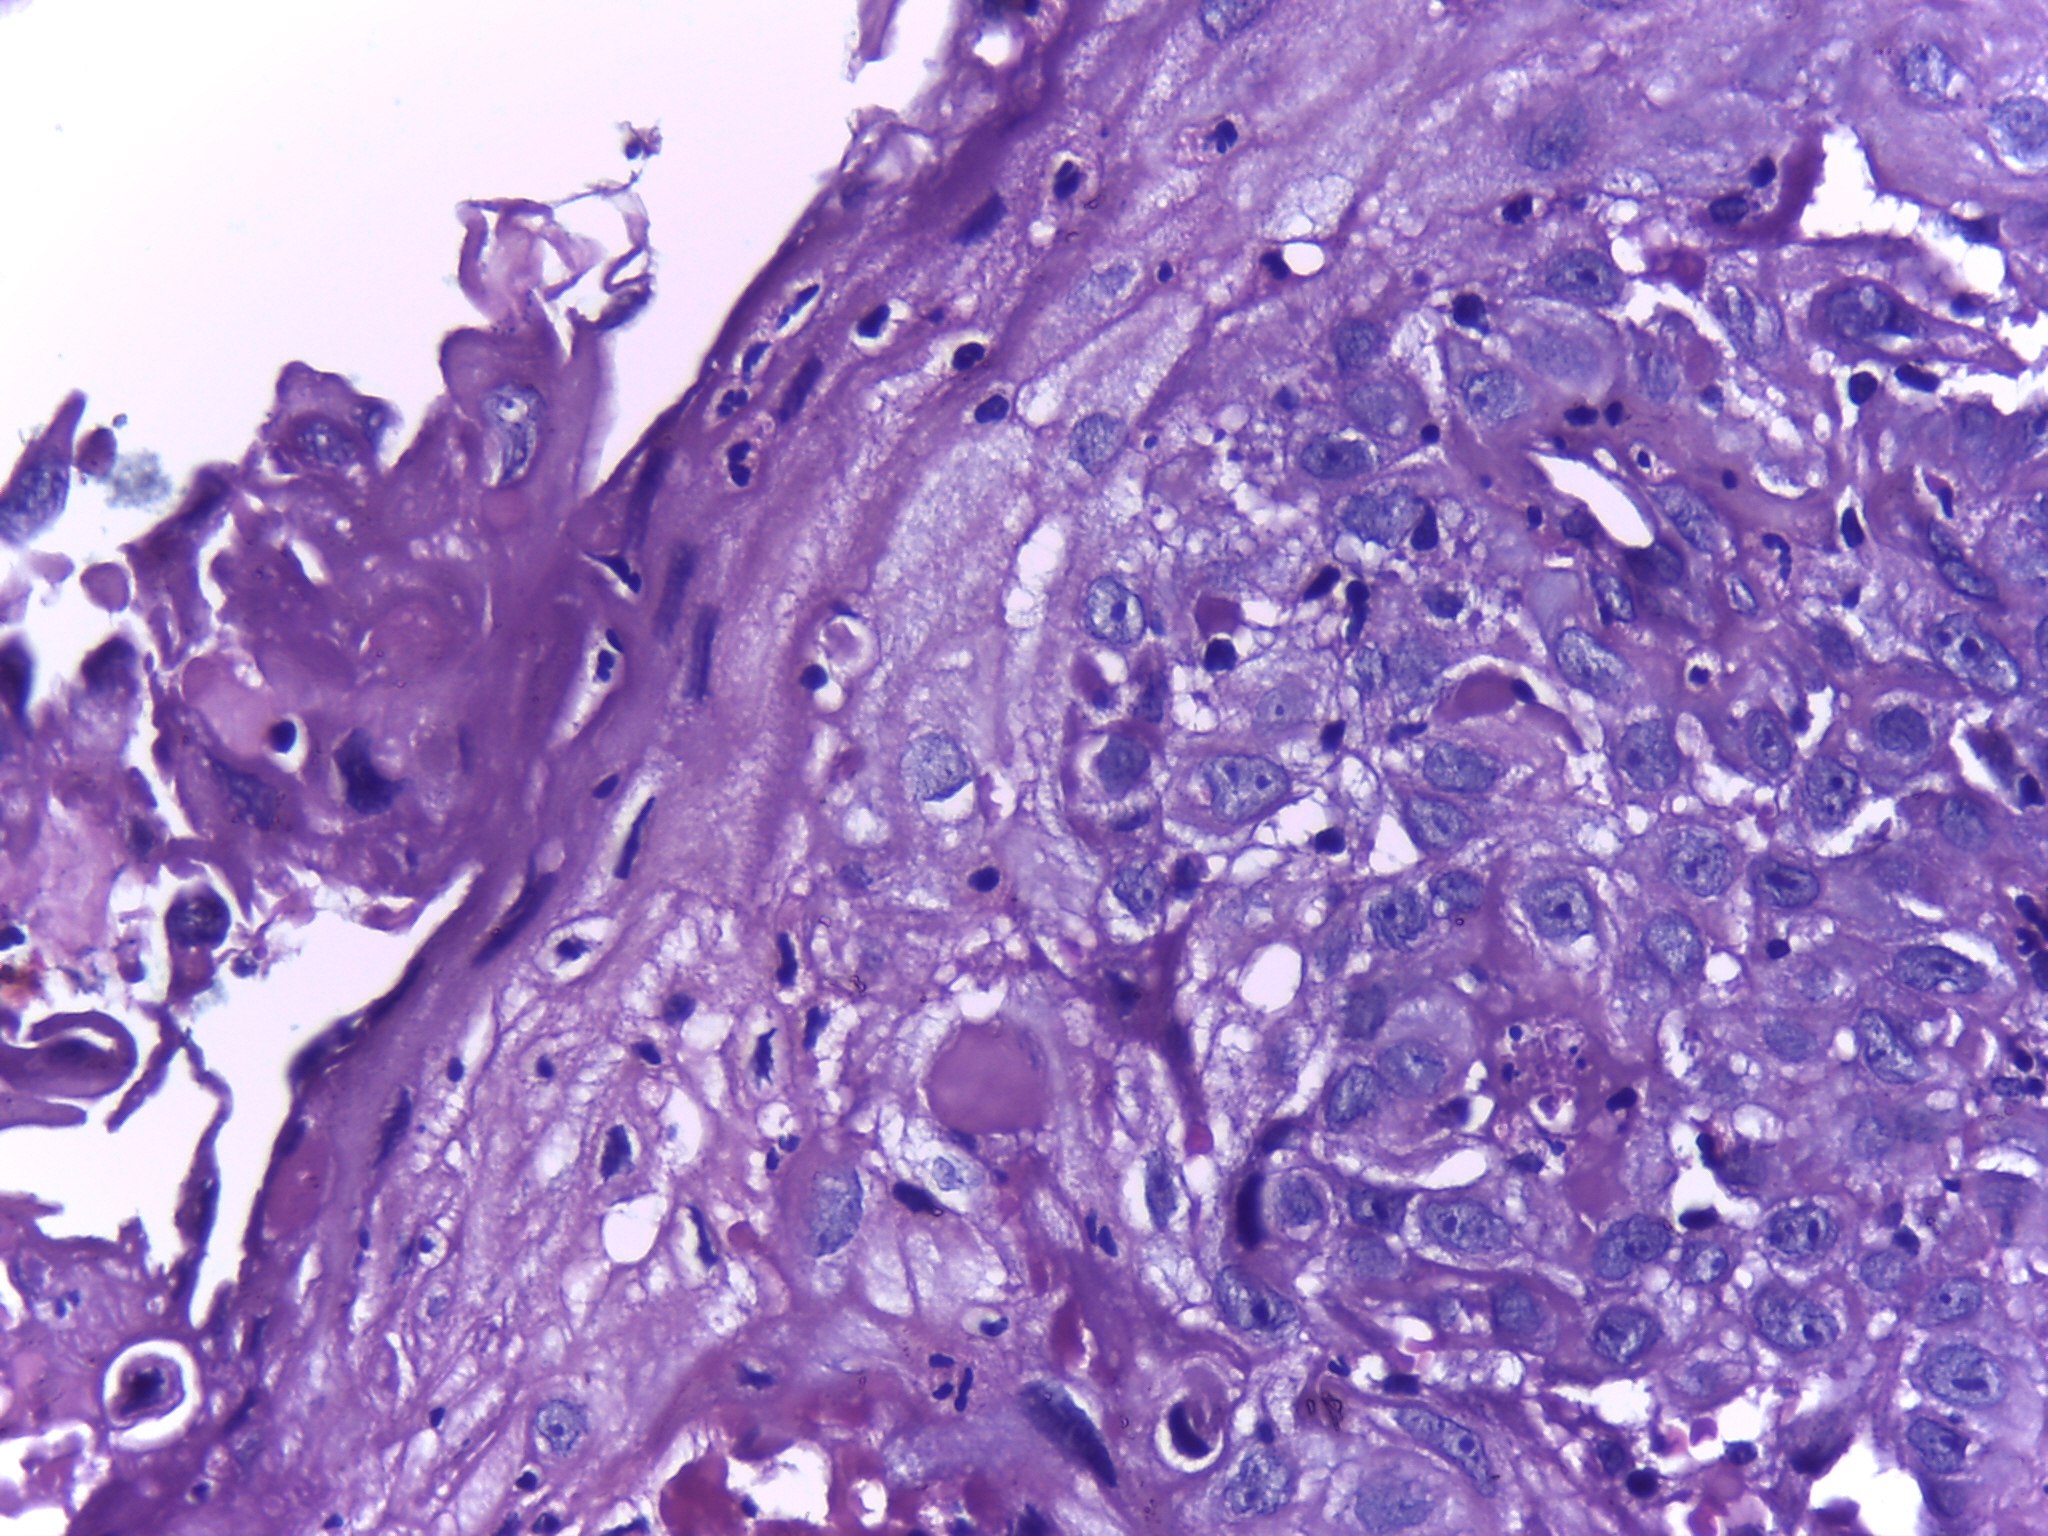
Diagnosis: OSCC